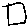
Label: square